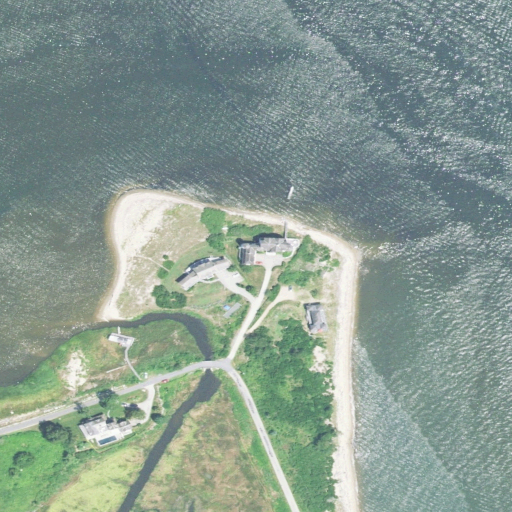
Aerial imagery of cape in Connecticut named Yacht Club Point containing open water, herbaceous wetlands, medium intensity development, low intensity development, barren land, high intensity development, open development, deciduous forest, and woody wetlands